Question: How do I write a chord, i.e. a NoteOn of seveal notes on each above the other at the same time line?

What should be the message for this chord.
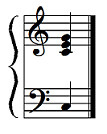
Answer: MIDI is a serial interface, so you can't actually send two 'Note On' commands at the same time - you physically send them one after the other, but the latency is low enough that although they start playing sequentially, the ear cannot detect the delay.